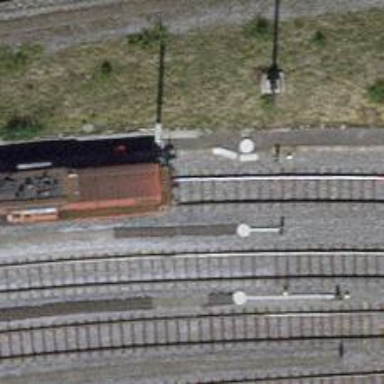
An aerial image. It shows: Railway yard with electrified contact lines.